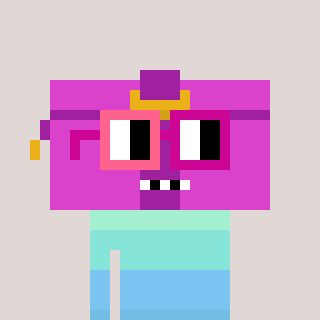
a pixel art character with square pink and red glasses, a clutch-shaped head and a grayscale-colored body on a warm background